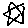
Label: star